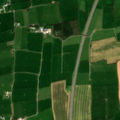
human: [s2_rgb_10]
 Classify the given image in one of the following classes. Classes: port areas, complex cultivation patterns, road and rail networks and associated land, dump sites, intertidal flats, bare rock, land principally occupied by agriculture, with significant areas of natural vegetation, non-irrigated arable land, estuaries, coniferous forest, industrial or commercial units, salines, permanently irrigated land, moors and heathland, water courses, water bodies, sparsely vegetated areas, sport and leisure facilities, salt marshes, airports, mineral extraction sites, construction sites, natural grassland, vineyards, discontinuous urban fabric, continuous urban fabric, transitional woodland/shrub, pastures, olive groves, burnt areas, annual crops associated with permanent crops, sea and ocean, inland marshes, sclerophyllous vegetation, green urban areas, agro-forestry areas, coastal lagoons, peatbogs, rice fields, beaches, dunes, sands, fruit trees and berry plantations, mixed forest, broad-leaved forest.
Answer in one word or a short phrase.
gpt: non-irrigated arable land, pastures